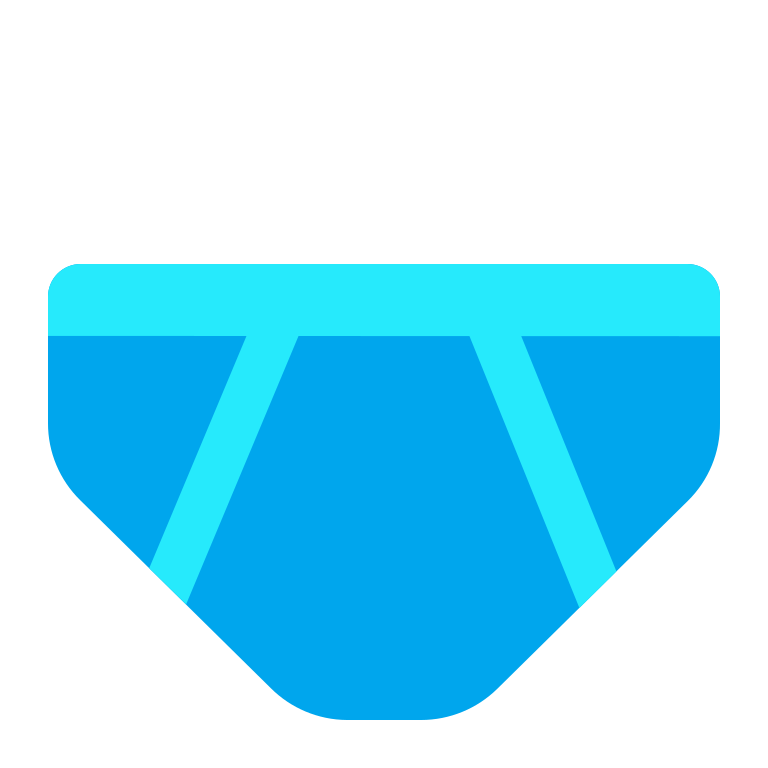
briefs flat